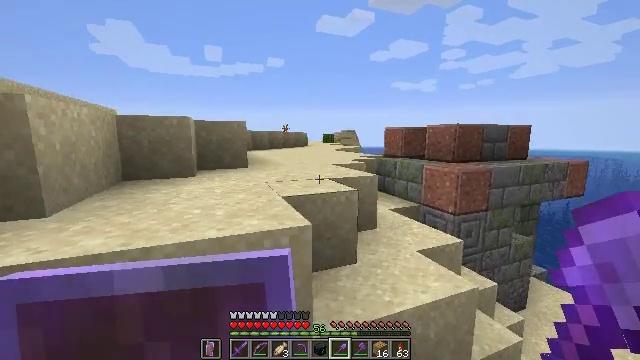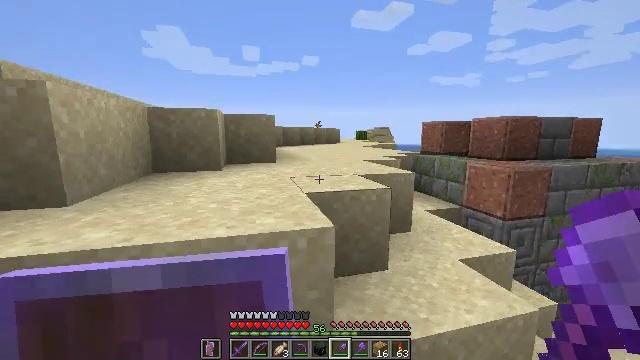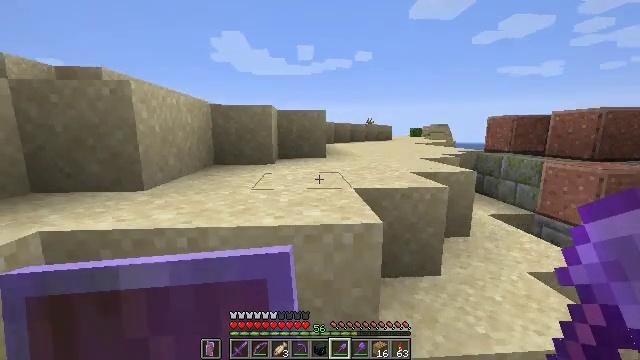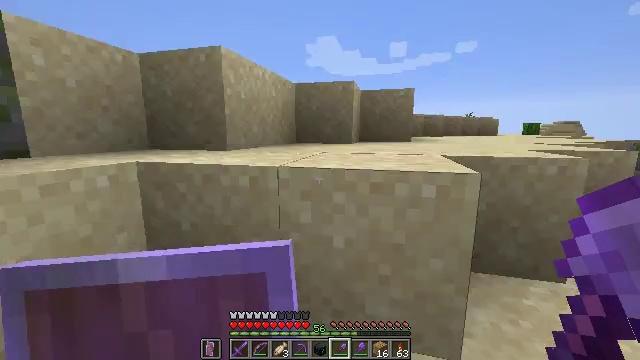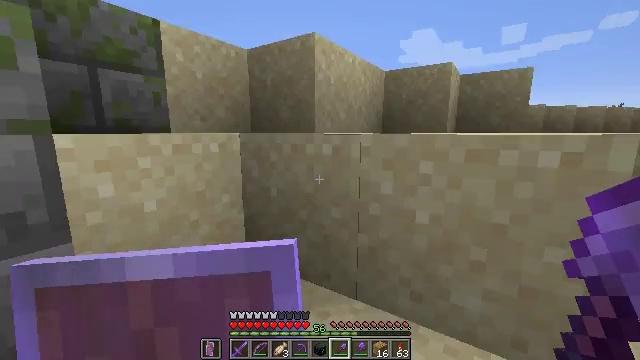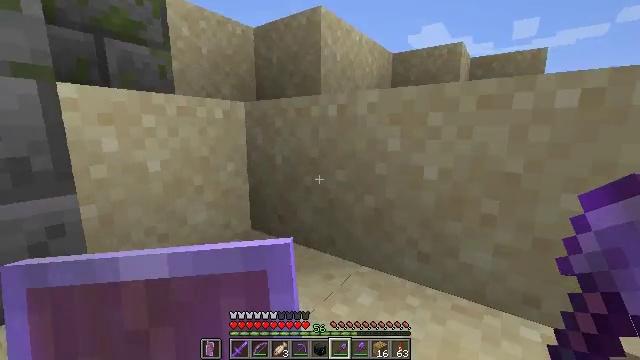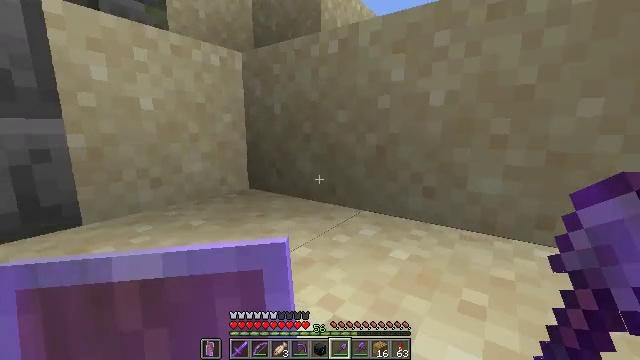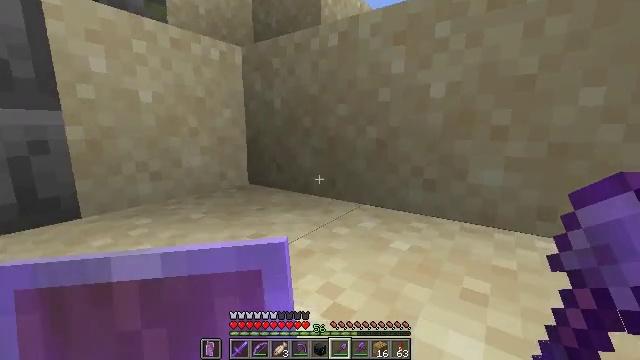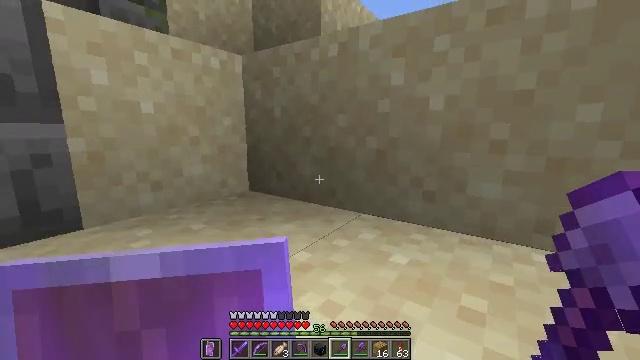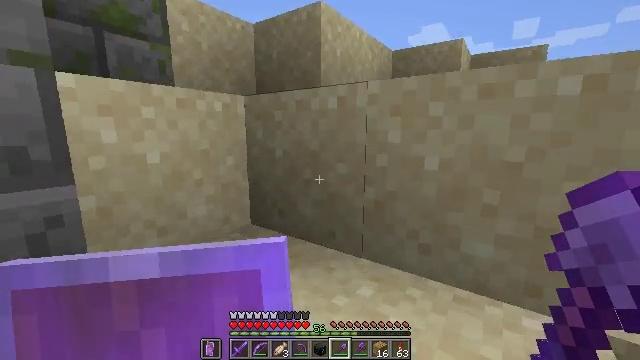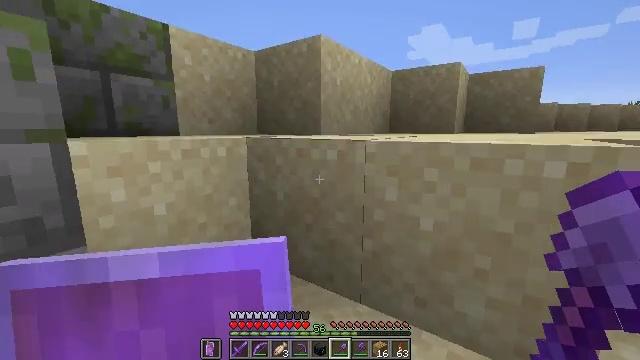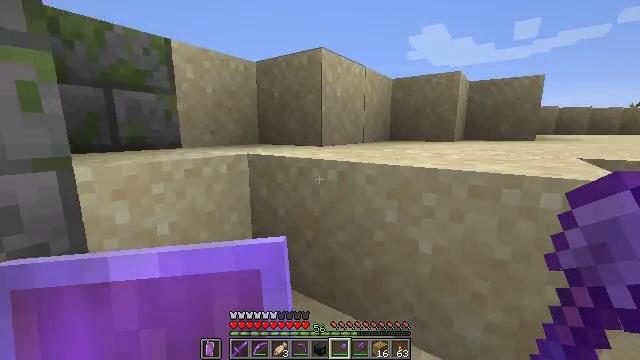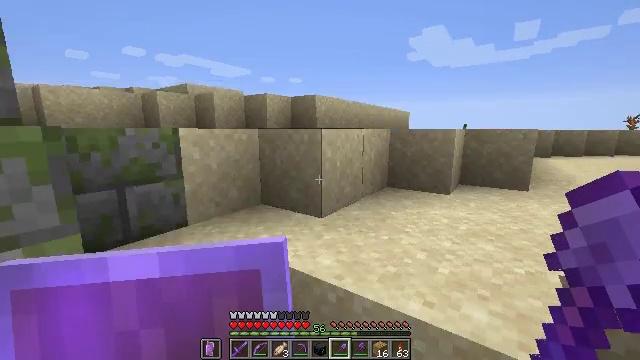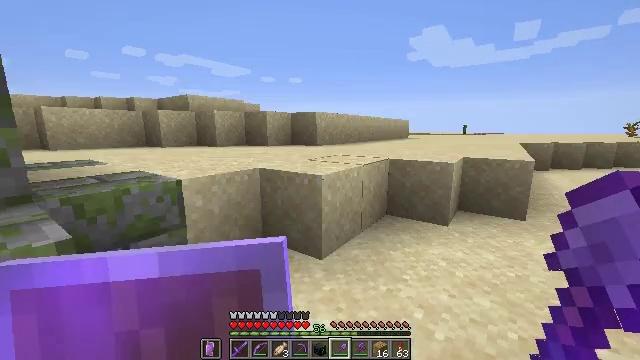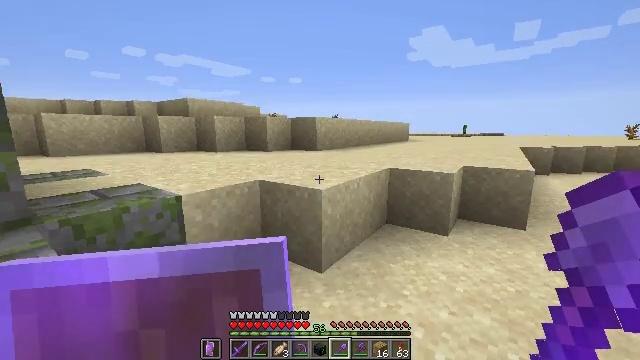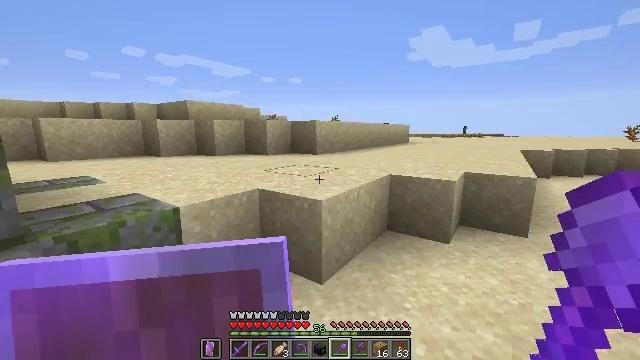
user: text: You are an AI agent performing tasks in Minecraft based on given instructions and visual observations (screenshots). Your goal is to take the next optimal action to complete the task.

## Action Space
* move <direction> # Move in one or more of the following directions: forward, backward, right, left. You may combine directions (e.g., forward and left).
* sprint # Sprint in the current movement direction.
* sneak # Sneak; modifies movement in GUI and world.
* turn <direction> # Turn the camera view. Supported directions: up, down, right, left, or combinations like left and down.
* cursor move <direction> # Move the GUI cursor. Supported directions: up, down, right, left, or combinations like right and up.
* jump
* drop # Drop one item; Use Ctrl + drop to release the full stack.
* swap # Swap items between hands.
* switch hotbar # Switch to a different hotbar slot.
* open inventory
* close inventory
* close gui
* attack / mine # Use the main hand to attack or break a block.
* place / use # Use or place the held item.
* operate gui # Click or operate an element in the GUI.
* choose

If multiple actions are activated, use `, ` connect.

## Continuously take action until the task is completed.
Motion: motion action
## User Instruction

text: Shovel up some gravel.
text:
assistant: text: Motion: move forward, turn left
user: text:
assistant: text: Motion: move forward, turn left
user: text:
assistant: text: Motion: move forward, turn left
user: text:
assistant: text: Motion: move forward, turn left
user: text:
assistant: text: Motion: move forward, turn left, jump
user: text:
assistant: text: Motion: move forward, jump
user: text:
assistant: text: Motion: move forward, jump
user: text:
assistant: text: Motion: move forward, jump
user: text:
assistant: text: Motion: move forward
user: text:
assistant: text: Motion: move forward
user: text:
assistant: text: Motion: move forward
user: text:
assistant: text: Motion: move forward
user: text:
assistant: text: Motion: move forward
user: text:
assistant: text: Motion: move forward
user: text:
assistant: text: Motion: move forward
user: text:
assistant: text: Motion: move forward, turn left
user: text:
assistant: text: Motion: move forward, turn left
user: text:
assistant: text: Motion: move forward, jump
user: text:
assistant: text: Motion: move forward, jump
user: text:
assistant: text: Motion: move forward, jump
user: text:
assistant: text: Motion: move forward, jump
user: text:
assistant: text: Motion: move forward, jump
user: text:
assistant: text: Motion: move forward, turn right and down, jump
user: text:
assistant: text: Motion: move forward, turn right and down
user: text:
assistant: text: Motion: move forward, turn right
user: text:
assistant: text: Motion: move forward, turn right
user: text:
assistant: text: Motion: move forward
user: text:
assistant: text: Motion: move forward
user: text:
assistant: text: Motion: move forward
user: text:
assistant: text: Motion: move forward